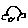
Label: car